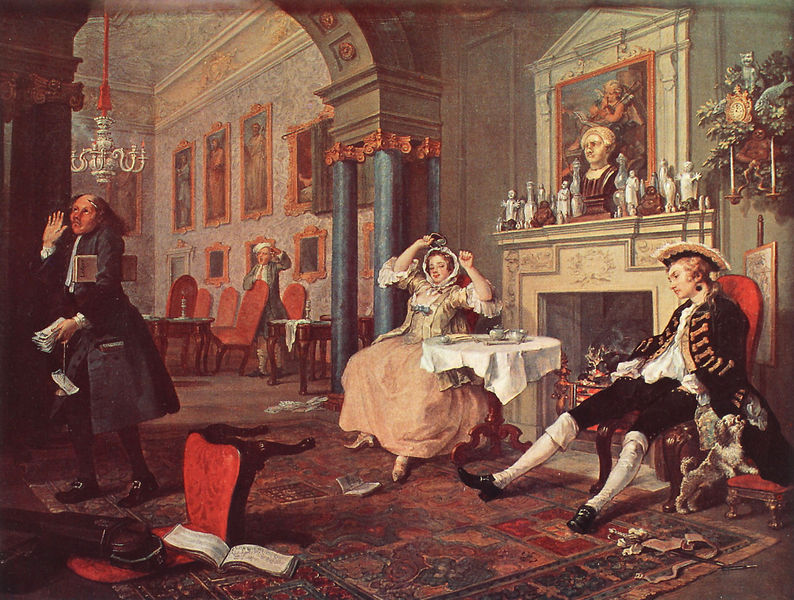
Titel: Die Hochzeit nach der Mode: Das Frühstück
Künstler: William Hogarth
Institution: London, National Gallery
Schlagwörter: gemälde, mann, frau, kleid, männer, schwarz, stühle, säulen, tisch, zimmer, hund, rot, gesellschaft, haube, malerei, teppich, feier, barock, innenraum, sessel, paar, konzert, musik, kamin, skulptur, bilder, bücher, kaminsims, lehrer, schuhe, figuren, rundbogen, salon, uhr, kerzen, lüster, schnalle, buch, geld, uniform, soldat, biedermeier, umgefallen, luster, recken, hann, f, unirdnung